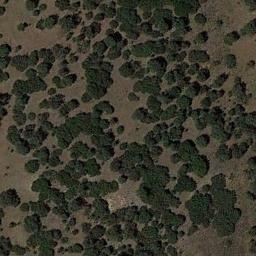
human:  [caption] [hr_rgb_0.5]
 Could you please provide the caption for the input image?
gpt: Some connected green chaparrals of different sizes grow on the wasteland .

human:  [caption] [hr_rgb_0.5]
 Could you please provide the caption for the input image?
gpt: There are clusters of lush trees in the desert .

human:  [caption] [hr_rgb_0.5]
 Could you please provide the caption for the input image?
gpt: Chaparral is evenly and densely distributed on the sand .

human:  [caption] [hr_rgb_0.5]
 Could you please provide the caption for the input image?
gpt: The chaparral is consist of many green bushes on the desert .

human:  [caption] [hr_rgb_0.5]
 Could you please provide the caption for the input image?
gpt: The chaparral is concentrated and dense .